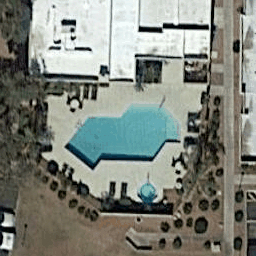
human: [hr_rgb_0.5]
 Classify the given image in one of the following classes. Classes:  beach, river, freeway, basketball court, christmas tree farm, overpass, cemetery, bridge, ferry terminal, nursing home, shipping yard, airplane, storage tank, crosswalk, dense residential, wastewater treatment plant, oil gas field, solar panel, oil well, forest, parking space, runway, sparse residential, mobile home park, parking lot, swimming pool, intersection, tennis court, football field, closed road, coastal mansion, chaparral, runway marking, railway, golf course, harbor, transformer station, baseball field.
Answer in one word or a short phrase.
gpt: swimming pool